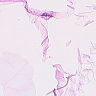
Metastatic tissue present: no